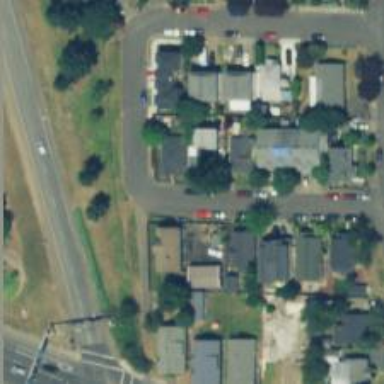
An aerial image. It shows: Residential road with sidewalk on the left side.